Question: <URL> includes bindings for Python. How do I install QuickFix so that I can 'import quickfix' in Python on Windows?
- 'easy_install quickfix'- <URL>'setup.py'-

Even less promising is the binary download which has a '.lib' file and an include folder with all the header files.
Please don't assume knowledge about makefiles or swig :)
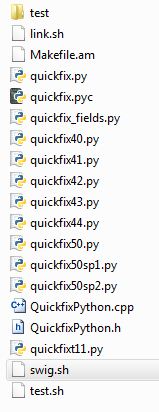
Answer: <URL>